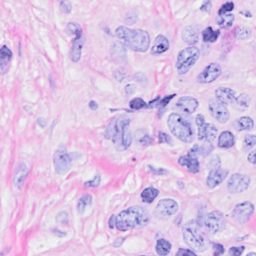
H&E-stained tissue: Breast